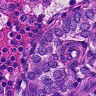
Metastatic tissue present: yes